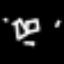
Label: square